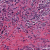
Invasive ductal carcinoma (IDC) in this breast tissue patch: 1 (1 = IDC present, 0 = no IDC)